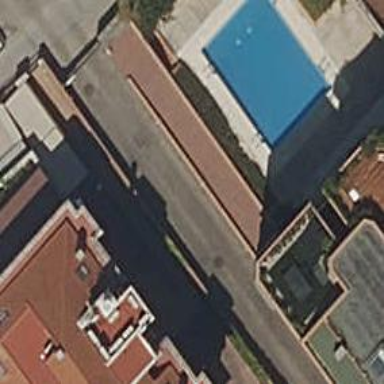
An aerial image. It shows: Swimming pool located in leisure land.